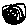
Label: smiley face